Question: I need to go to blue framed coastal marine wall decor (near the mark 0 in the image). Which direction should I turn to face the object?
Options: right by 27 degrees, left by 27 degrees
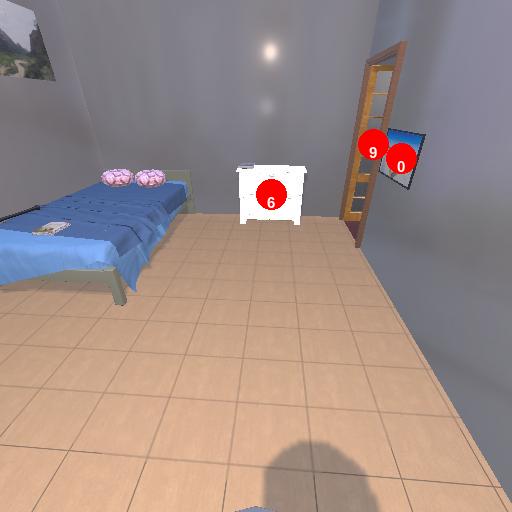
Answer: right by 27 degrees